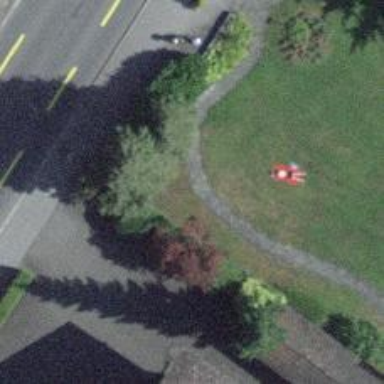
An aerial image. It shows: Brown bench.